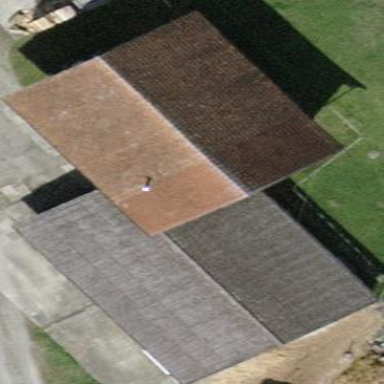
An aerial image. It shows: Rural barn.